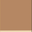
Piece: xx